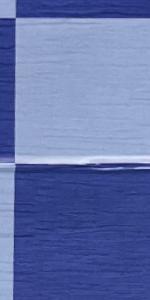
Label: Empty